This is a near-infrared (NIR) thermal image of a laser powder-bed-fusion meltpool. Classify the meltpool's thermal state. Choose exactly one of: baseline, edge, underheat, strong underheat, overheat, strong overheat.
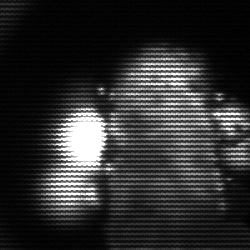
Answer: strong underheat